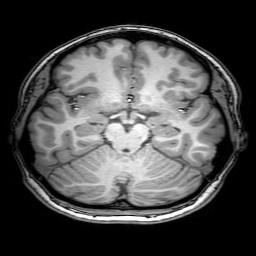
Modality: T1w
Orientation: coronal